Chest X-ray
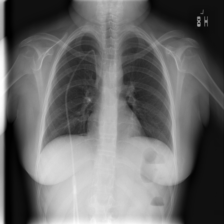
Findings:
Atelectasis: negative
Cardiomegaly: negative
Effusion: negative
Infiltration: negative
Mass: negative
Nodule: negative
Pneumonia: negative
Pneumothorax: negative
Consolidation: negative
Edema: negative
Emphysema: negative
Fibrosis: negative
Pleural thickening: negative
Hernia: negative